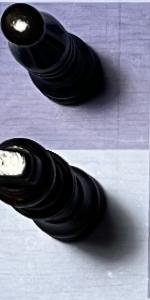
Label: King_Black